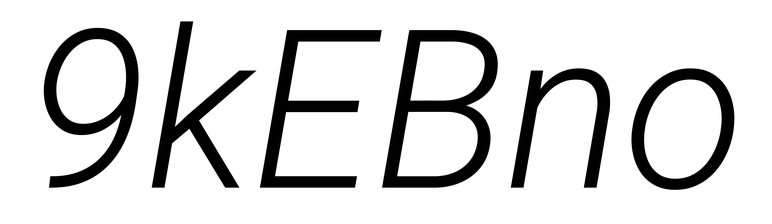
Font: Roboto-Italic_Light_Italic